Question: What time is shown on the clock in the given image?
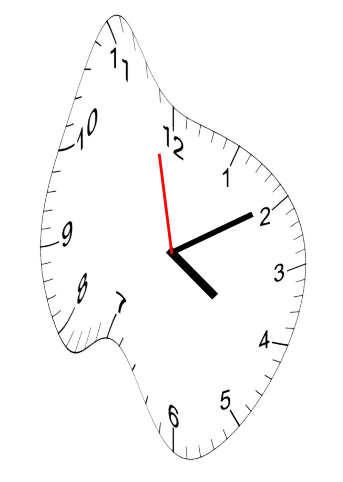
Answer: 04:09:58